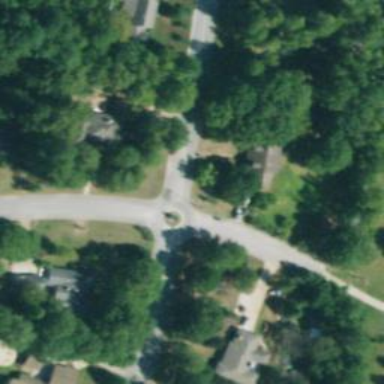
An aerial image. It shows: Mini roundabout on the road.